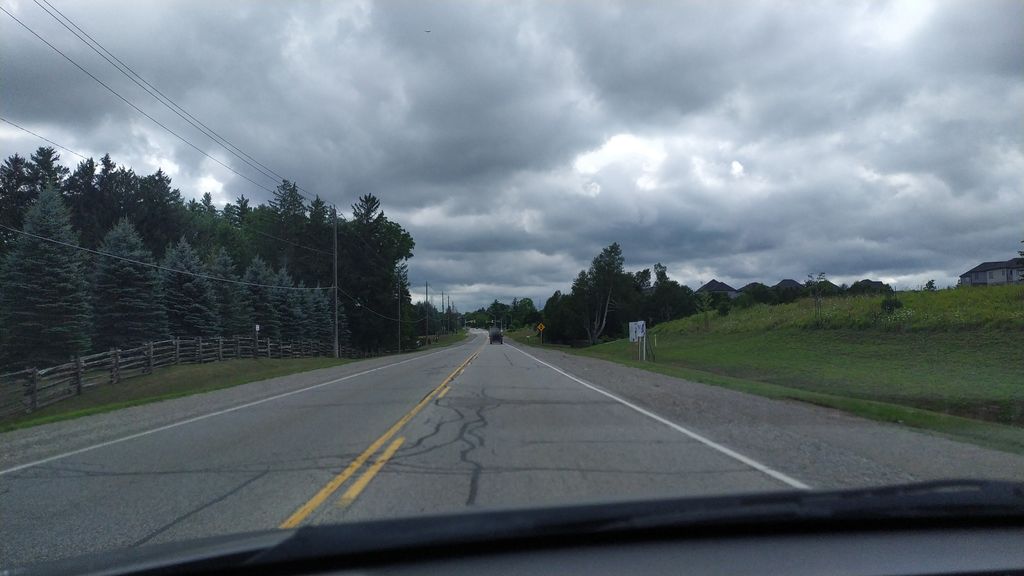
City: kitchener-waterloo